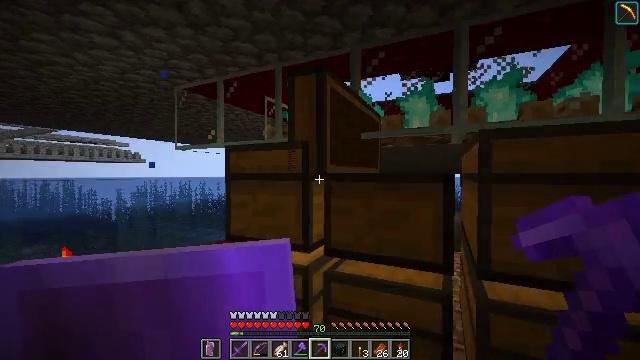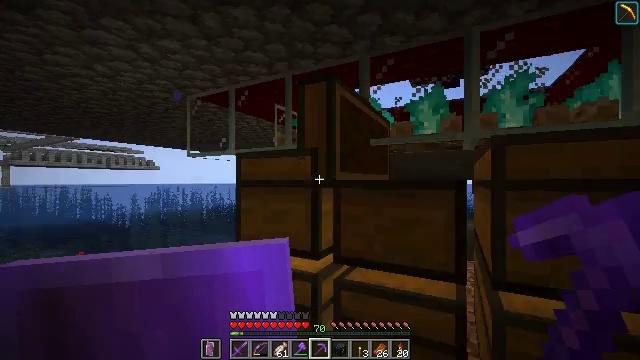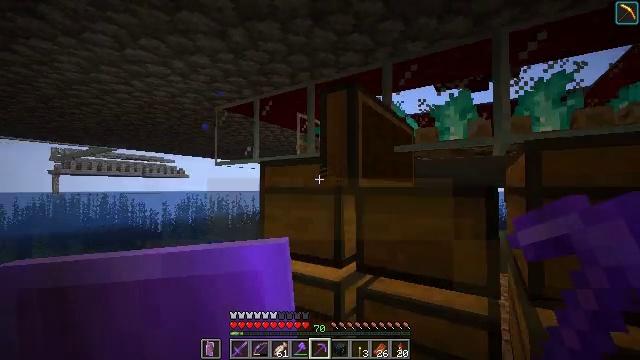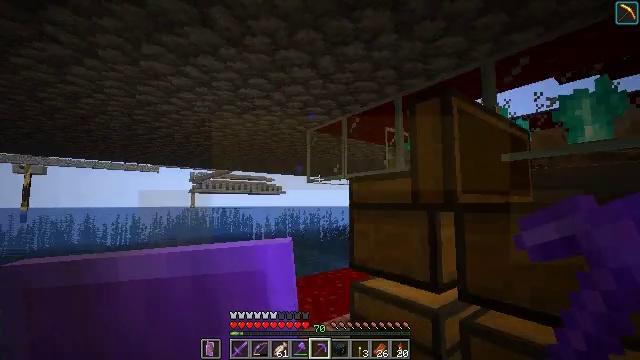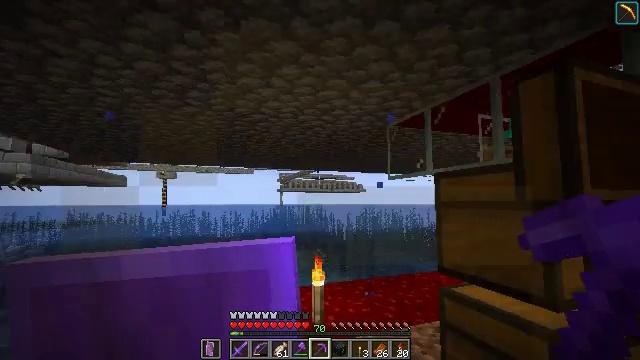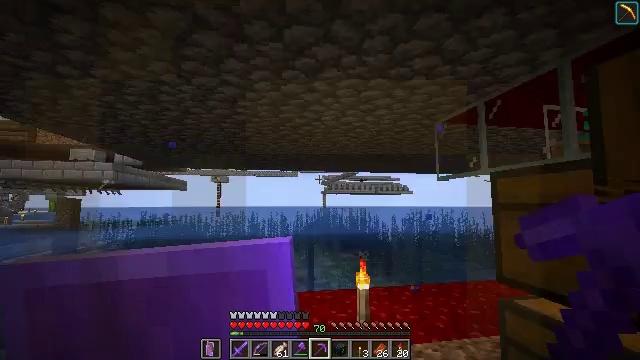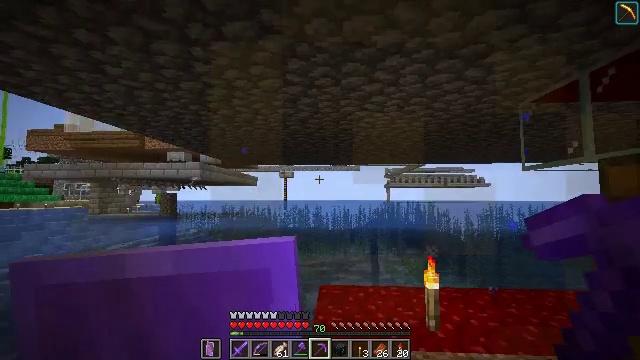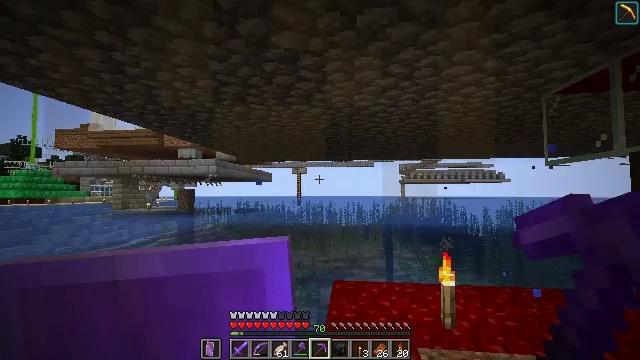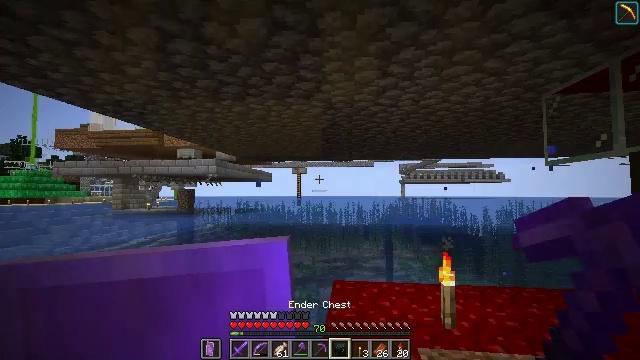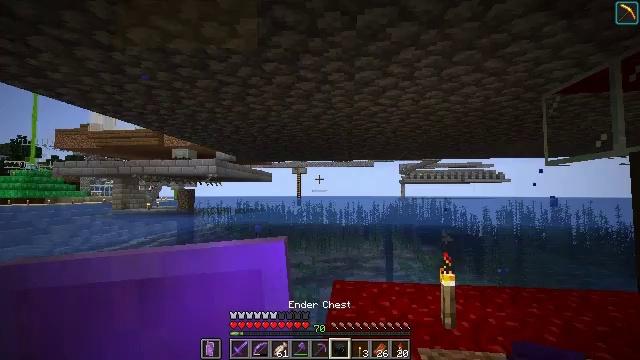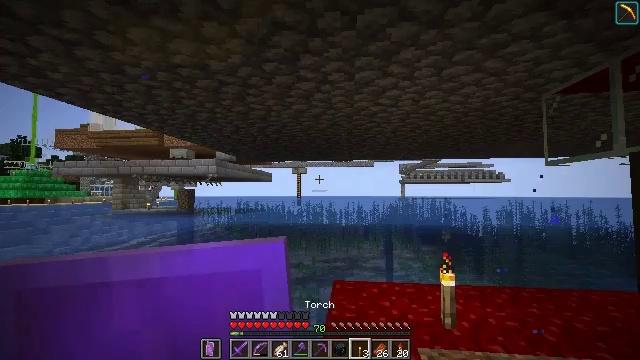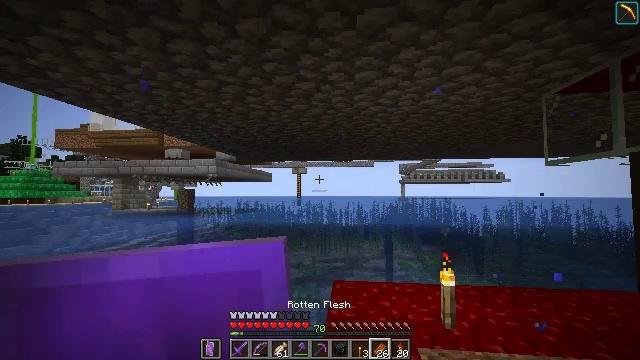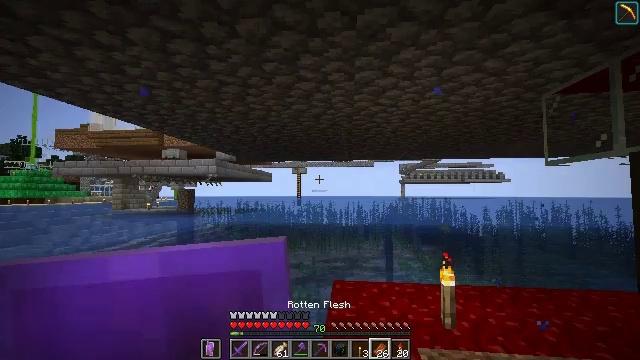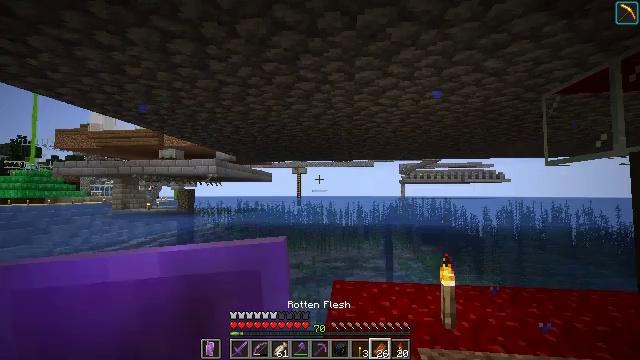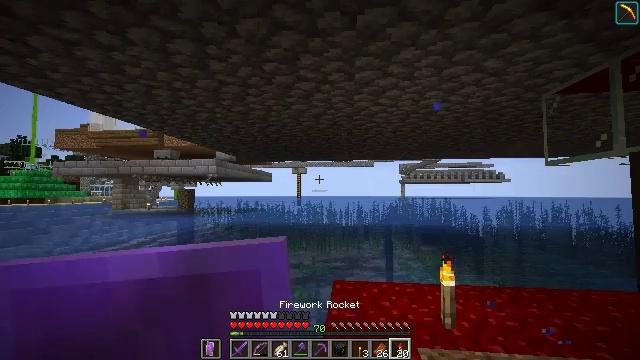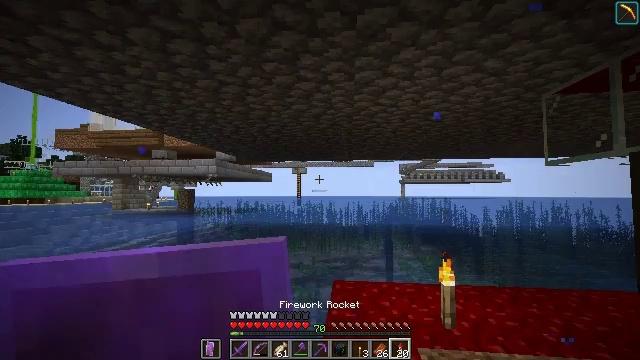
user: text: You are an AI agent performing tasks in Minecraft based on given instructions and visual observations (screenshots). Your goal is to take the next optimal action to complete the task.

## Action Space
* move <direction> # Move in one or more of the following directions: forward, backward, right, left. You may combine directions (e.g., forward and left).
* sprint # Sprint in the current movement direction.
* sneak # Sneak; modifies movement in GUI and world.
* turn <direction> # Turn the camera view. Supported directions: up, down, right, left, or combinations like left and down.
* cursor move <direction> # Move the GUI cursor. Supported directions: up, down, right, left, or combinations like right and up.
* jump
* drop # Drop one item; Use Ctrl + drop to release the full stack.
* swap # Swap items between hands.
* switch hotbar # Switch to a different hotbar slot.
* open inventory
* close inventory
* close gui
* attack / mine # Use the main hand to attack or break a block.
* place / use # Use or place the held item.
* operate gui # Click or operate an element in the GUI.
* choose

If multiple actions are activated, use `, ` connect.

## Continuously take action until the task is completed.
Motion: motion action
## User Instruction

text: craft item air
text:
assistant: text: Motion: turn left and up
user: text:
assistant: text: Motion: turn left and up
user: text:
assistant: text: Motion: turn left and up
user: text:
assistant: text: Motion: turn left
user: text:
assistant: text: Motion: turn left
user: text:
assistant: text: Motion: turn left and down
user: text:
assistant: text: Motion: turn left
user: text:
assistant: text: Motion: no_op
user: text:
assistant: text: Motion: no_op
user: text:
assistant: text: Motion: no_op
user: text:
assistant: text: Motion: no_op
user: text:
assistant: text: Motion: no_op
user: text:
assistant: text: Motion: no_op
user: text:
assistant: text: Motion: no_op
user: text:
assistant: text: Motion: no_op
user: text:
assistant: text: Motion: no_op
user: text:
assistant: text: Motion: no_op
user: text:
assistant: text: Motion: turn left and down
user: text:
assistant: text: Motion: turn left and down
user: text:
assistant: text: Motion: turn left and down
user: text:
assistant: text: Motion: turn left
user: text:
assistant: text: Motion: turn left and down
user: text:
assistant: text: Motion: turn left and down
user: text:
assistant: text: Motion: turn left and down
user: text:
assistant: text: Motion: turn left and down
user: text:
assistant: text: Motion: turn left and up
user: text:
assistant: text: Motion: no_op
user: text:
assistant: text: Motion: no_op
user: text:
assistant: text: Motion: no_op
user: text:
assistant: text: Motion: no_op